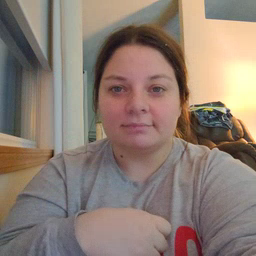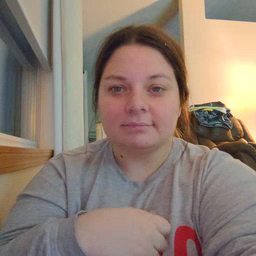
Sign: hear